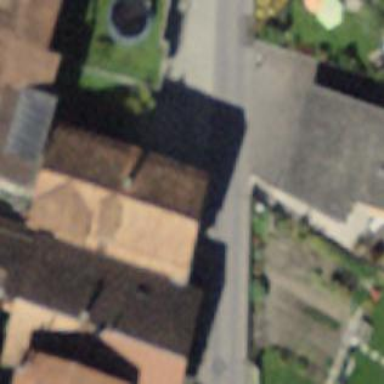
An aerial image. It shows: Residential building.